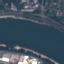
Label: River